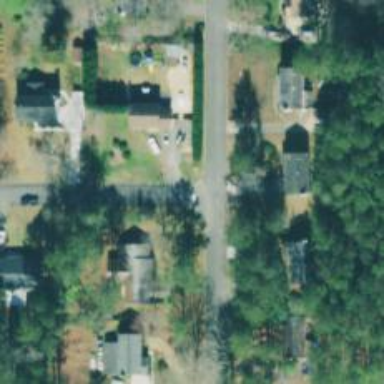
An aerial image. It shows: Asphalt road in residential area.